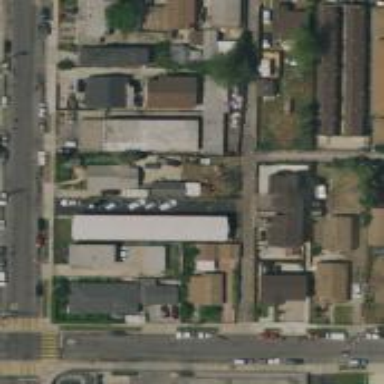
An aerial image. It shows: Alleyway designated as service road.